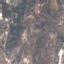
Land use / land cover: HerbaceousVegetation